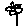
Label: flower